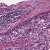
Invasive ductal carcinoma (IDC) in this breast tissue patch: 0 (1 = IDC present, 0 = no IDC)